Interaction volume radius: 10 \u00c5
Interaction volume height: 25 \u00c5
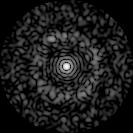
Disorder parameter: 0.8421